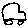
Label: car